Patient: sex M, age 48
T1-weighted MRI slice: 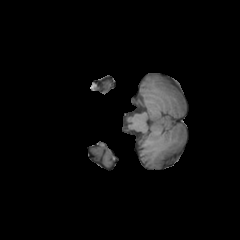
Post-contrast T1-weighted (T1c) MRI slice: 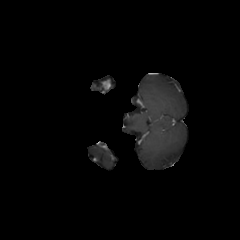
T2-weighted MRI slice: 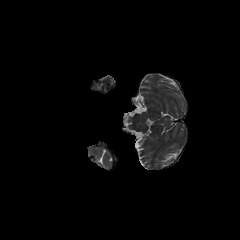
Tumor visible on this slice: no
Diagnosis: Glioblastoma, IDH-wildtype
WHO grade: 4